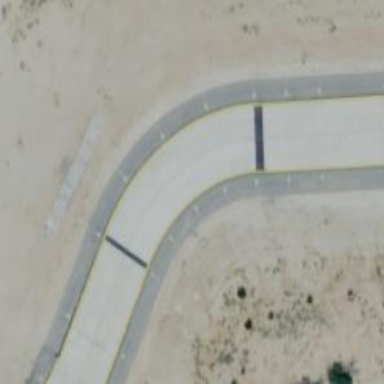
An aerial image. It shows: Image of taxiway at airport.